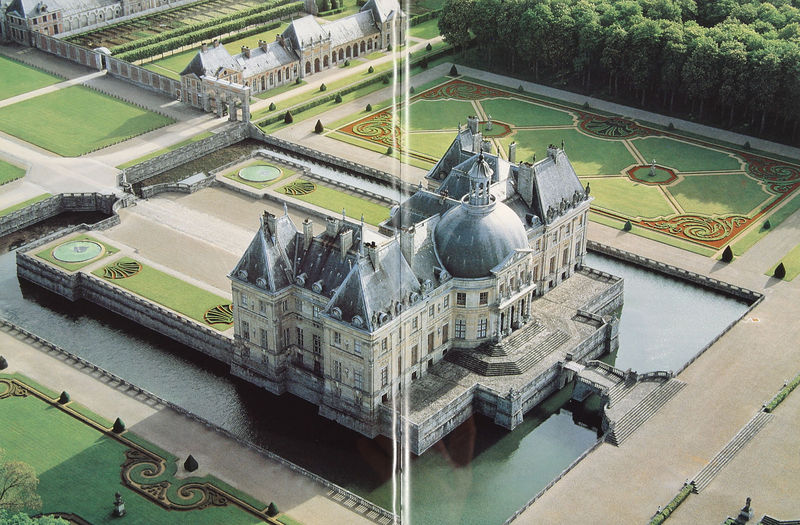
Titel: Vaux-le-Vicomte
Künstler: Louis Le Vau
Standort: Melun (EU - F)
Schlagwörter: wasser, bäume, grün, blumen, frankreich, grau, laterne, anlage, dach, gebäude, gras, haus, park, rasen, rot, schloss, beige, architektur, barock, brücke, wege, wiesen, wald, turm, garten, springbrunnen, schotter, dächer, mauer, kuppel, treppe, symmetrie, stufen, foto, fotografie, türme, graben, pavillon, wasserschloss, brücken, mittelrisalit, loire, barockgarten, buchsbäume, wassergraben, rabatten, schlossgarten, gepflegt, französischer garten, vaux le vicomte, de, #kauppel